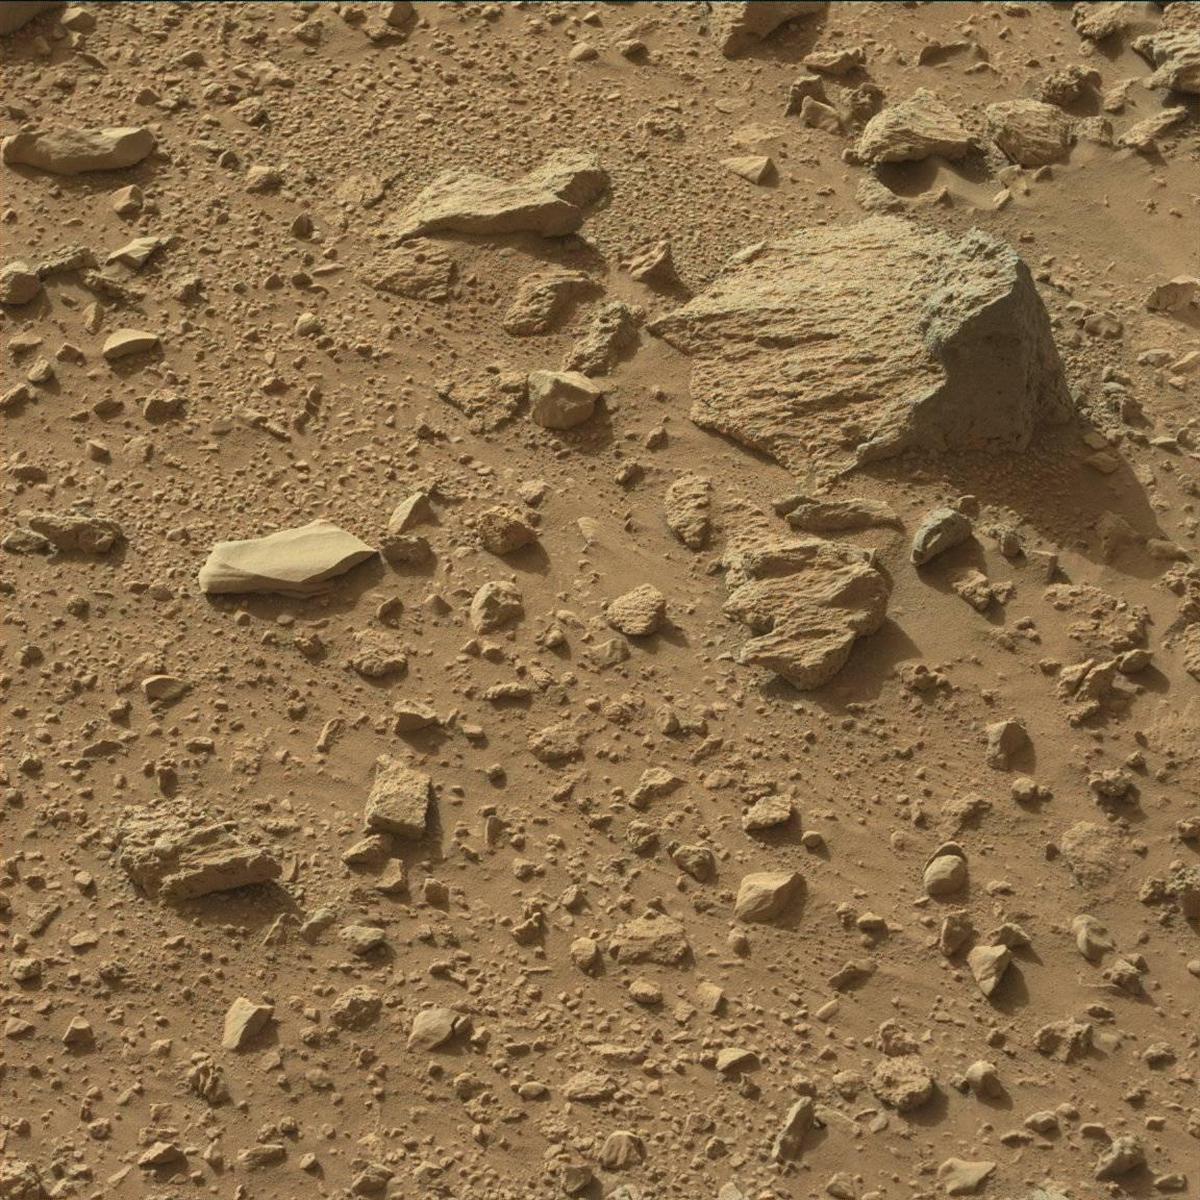
Terrain classes present: Bedrock, Rock, Sand / Soil